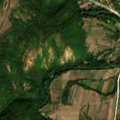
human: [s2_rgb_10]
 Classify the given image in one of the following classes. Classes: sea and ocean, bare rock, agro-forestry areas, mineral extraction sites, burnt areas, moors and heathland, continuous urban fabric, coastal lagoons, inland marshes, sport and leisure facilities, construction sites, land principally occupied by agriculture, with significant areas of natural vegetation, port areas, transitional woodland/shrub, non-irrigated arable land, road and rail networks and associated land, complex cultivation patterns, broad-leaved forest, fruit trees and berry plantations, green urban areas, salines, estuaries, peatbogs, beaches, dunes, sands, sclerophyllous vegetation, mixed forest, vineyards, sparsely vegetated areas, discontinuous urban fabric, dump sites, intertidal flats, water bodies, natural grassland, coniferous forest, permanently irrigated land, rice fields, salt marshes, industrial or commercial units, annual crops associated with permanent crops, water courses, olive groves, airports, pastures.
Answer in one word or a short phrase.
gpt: complex cultivation patterns, broad-leaved forest, transitional woodland/shrub